Question:
I use this 9patch in a simple game as dialog background in libgdx. I marked multiple stretchable areas for the fillet and sharp edges not to be stretched. Stretchable areas are on the left and top of the image. I also marked content area on the right and bottom of the image. But when i use it, libgdx ignores all the 9patch features and treat it like a simple Image.
How can I fix this problem?
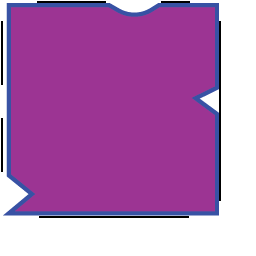
Answer: The Libgdx 9-patch only supports the nine basic patches. It does not support more complex patches (I didn't realize that was even possible with Android 9patch, but it seems to be). You can see the Libgdx code here: <URL>
The Libgdx NinePatch class doesn't even support the meta-data pixels. It expects those to be chopped off and converted by your TextureAtlas. See <URL>